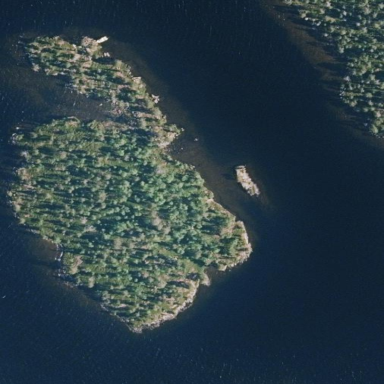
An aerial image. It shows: Islet.